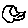
Label: bird